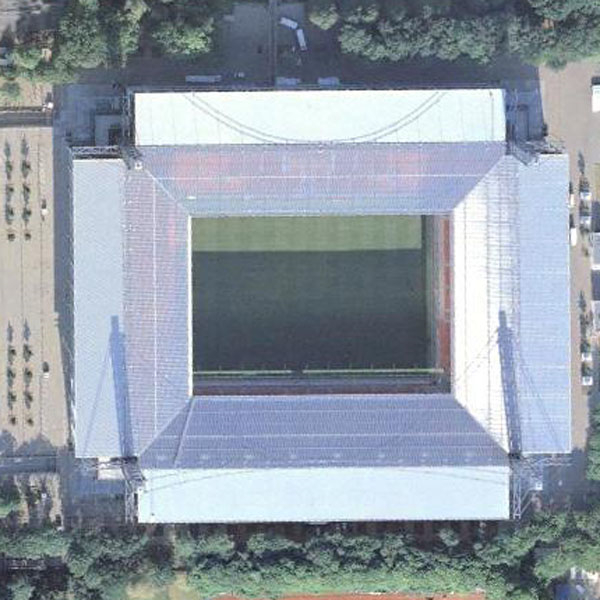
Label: Stadium